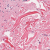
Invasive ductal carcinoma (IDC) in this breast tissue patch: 0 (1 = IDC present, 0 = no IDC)